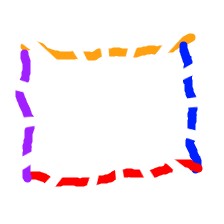
Shape: rectangle